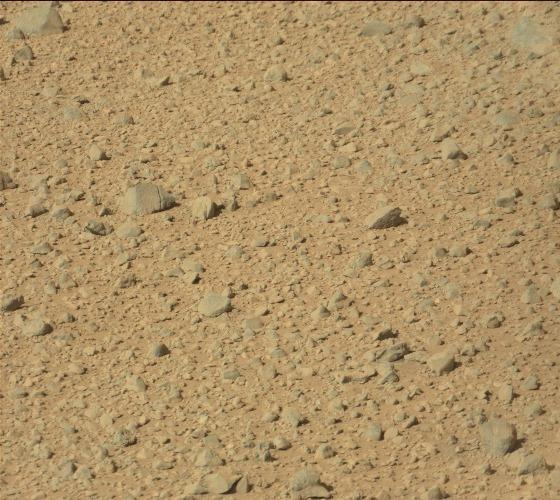
Terrain classes present: Gravel / Sand / Soil, Rock